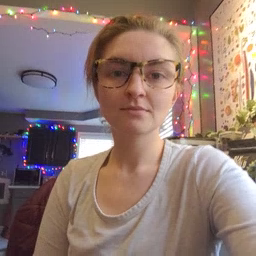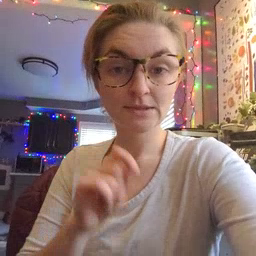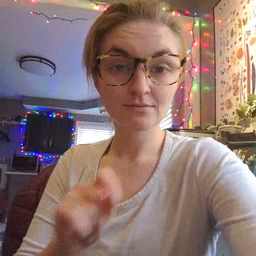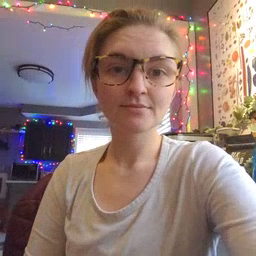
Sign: pen